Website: walmart
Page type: address-validator
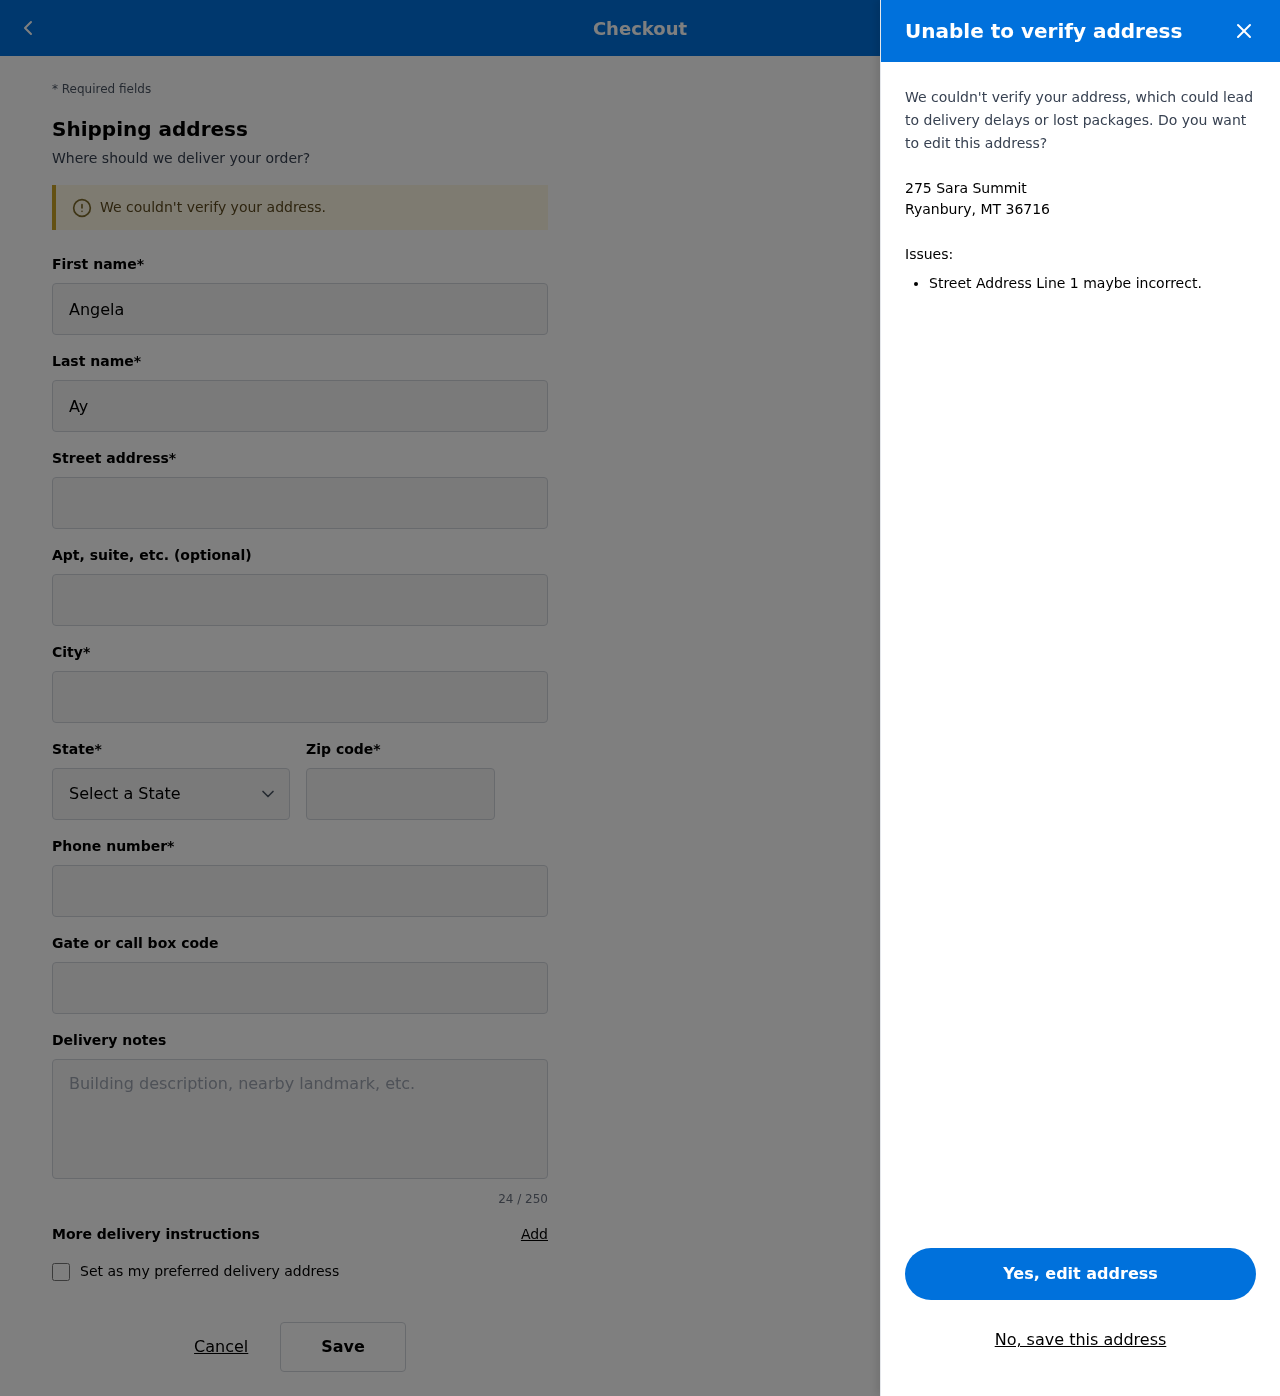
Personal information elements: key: PII_CITY_STATE_ZIP
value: Ryanbury, MT 36716
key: PII_DELIVERY_INSTRUCTIONS
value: Place behind screen door
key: PII_STATE_ABBR
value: MT
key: PII_STREET
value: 275 Sara Summit
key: PII_FIRSTNAME
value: Angela
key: PII_LASTNAME
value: Ayers
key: PII_STREET2
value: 4320 Campbell Trace Apt. 081
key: PII_CITY
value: Ryanbury
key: PII_POSTCODE
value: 36716
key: PII_PHONE
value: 9796964318
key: PII_SECURITY_CODE
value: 58FG